Question: First of all I must say that I have been working around this issue for two whole days and I can not solve it. I googled it, I read <URL> from SO and many other reviews.
I have installed 'Samsung Kies3', 'Android sdk for windows', 'google_usb_driver' on my windows 7 64-bit system. I also check the 'USB Debugging' option in my Galaxy S5 and restart my phone. I also have restarted the 'ADT'
Now when I check the attached devices in 'adb', I get:
'''
$adb devices
$List of devices attached
4d0005444cc34139 unauthorized
'''
I have tried to run my application on this device, but I have got this in 'ADT':

I have no idea what to do now. I am totally frustrated. Any help would be greatly appreciated guys.
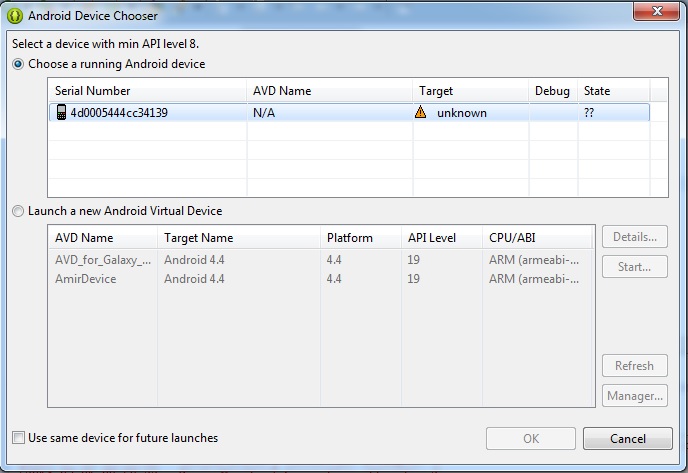
Answer: Ok, solve the problem. I have unplugged/plunged the usb cable for 3 times and suddenly the popup authorization message showed up on my phone. I allowed that and now everything is fine. I can not believe I spent two days in this issue. Hope this thread will help someone.